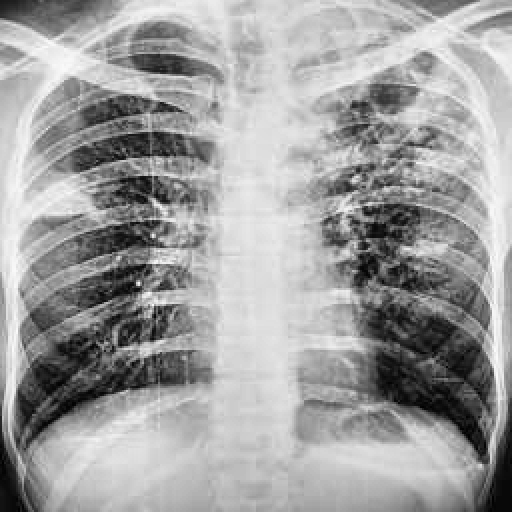
Finding: TUBERCULOSIS